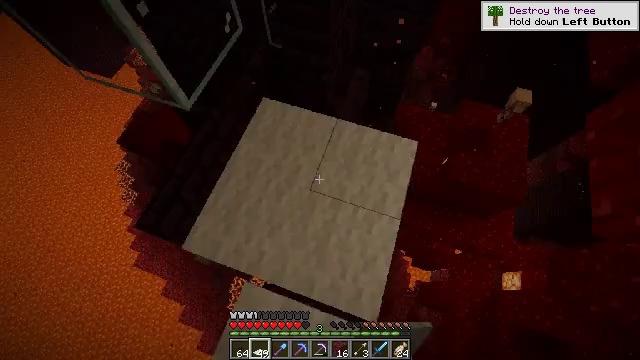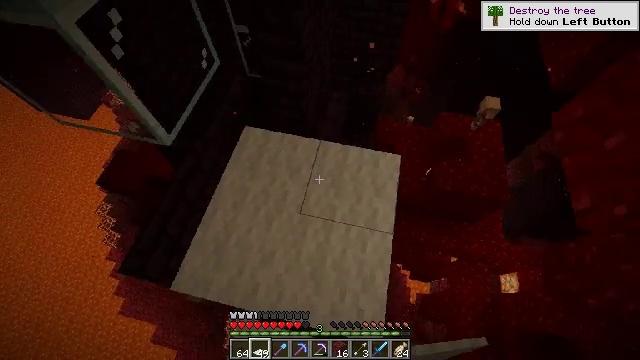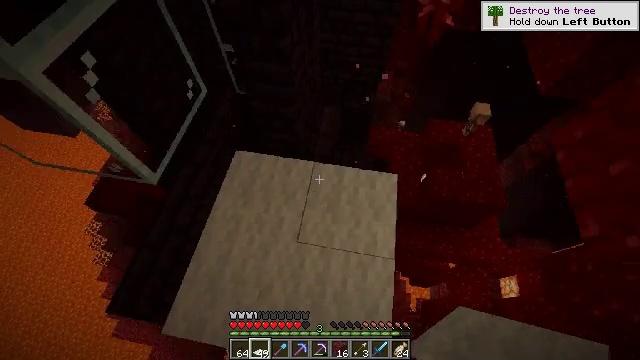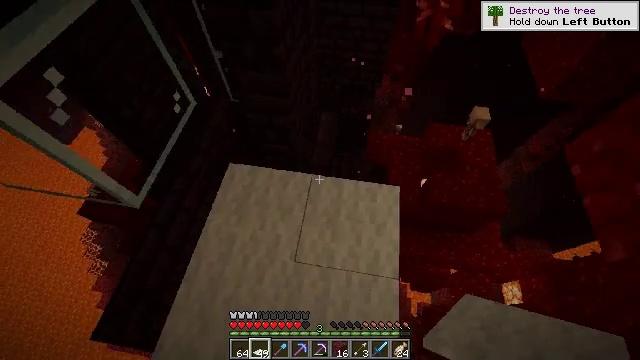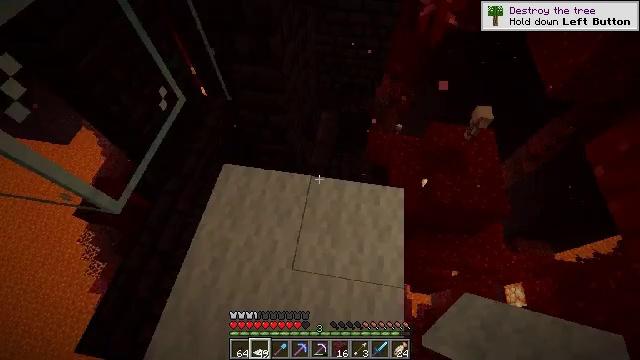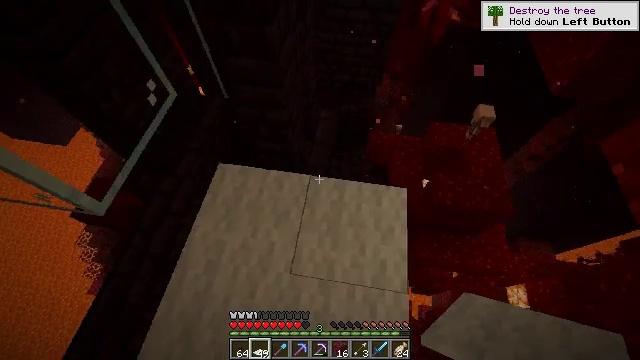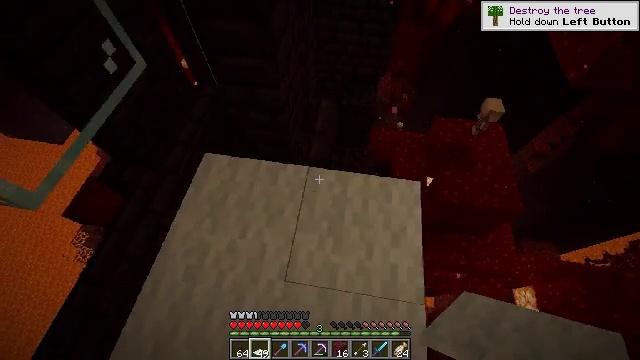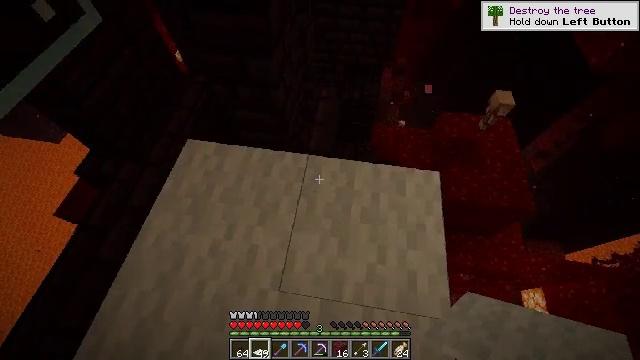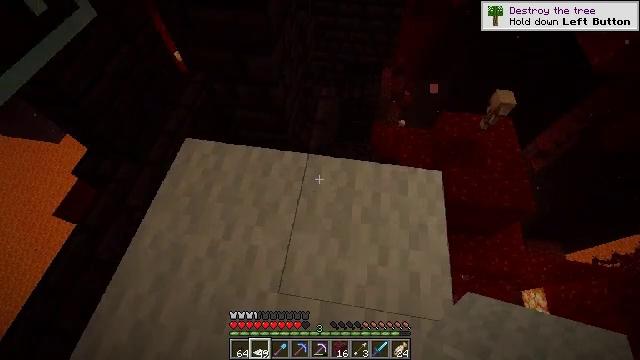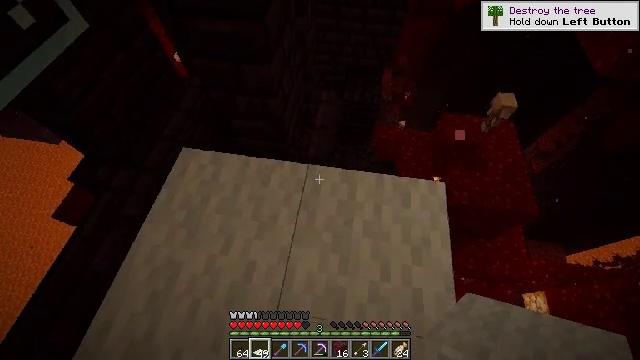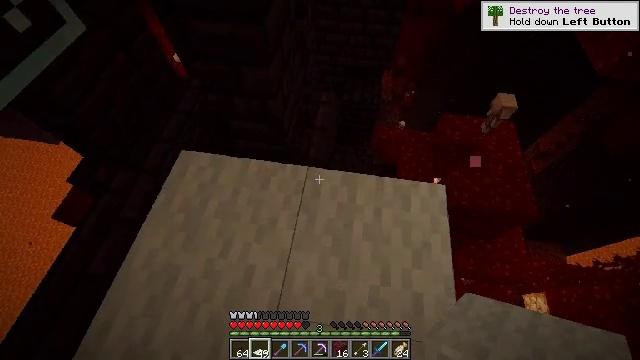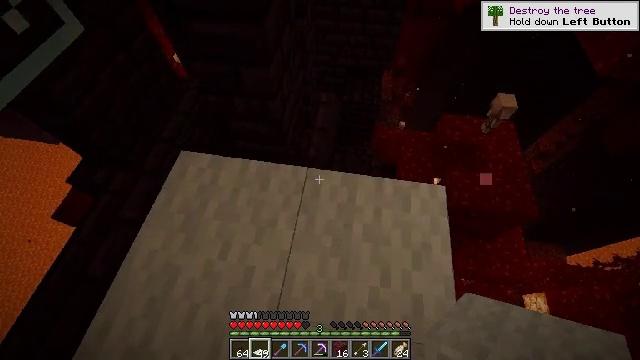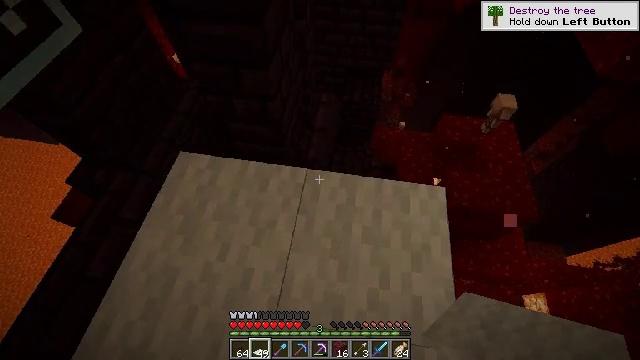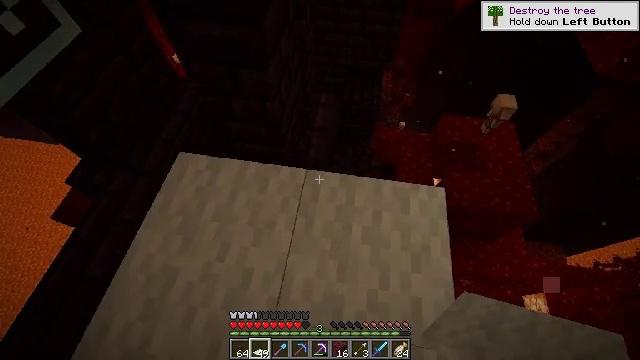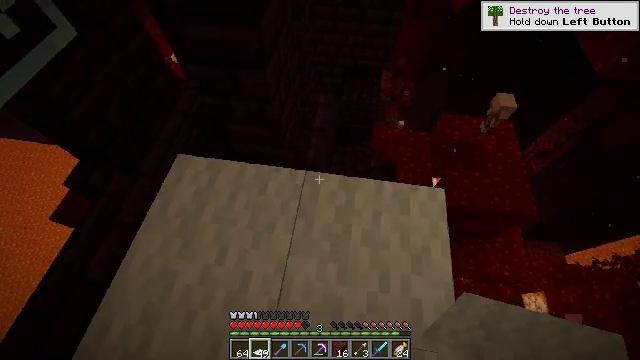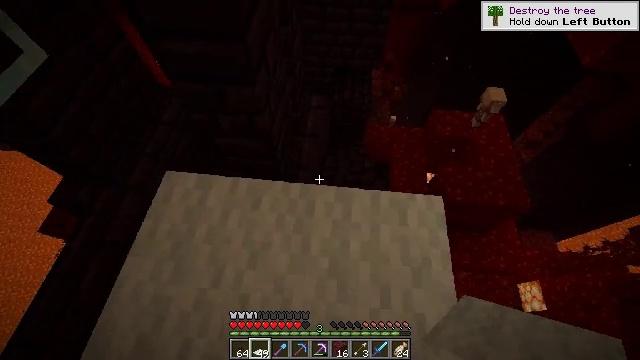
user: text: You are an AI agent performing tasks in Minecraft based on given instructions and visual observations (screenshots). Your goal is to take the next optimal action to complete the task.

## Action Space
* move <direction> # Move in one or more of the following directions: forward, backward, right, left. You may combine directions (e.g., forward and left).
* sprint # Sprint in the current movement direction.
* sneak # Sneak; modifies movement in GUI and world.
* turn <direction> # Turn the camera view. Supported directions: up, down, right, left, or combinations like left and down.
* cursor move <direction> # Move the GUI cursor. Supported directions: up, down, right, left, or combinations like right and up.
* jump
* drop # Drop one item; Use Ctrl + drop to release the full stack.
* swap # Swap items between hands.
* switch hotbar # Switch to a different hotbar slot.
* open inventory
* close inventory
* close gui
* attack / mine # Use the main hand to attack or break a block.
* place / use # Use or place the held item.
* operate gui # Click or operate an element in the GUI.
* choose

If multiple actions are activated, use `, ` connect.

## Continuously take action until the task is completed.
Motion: motion action
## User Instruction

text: Attack the nether wart block to break it.
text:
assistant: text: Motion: move forward, turn right and up
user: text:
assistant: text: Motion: move forward, turn right and up
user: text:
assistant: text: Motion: move forward
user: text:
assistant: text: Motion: no_op
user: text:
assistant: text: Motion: no_op
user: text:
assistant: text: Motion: no_op
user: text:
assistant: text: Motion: no_op
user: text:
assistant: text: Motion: no_op
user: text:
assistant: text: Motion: no_op
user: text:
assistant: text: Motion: no_op
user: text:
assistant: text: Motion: no_op
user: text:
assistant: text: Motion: no_op
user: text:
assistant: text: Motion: no_op
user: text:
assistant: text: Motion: move forward
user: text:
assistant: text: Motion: move forward, turn right
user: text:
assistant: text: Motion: move forward, turn right
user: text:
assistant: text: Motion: no_op
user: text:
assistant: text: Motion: no_op
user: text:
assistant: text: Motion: no_op
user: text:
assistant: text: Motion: no_op
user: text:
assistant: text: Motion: no_op
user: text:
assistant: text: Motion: no_op
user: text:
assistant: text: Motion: no_op
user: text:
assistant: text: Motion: no_op
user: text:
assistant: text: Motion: no_op
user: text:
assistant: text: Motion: move right
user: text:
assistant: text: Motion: move right
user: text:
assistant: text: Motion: no_op
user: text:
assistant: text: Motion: no_op
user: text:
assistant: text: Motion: no_op